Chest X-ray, PA view. Patient: 29 years old, sex F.
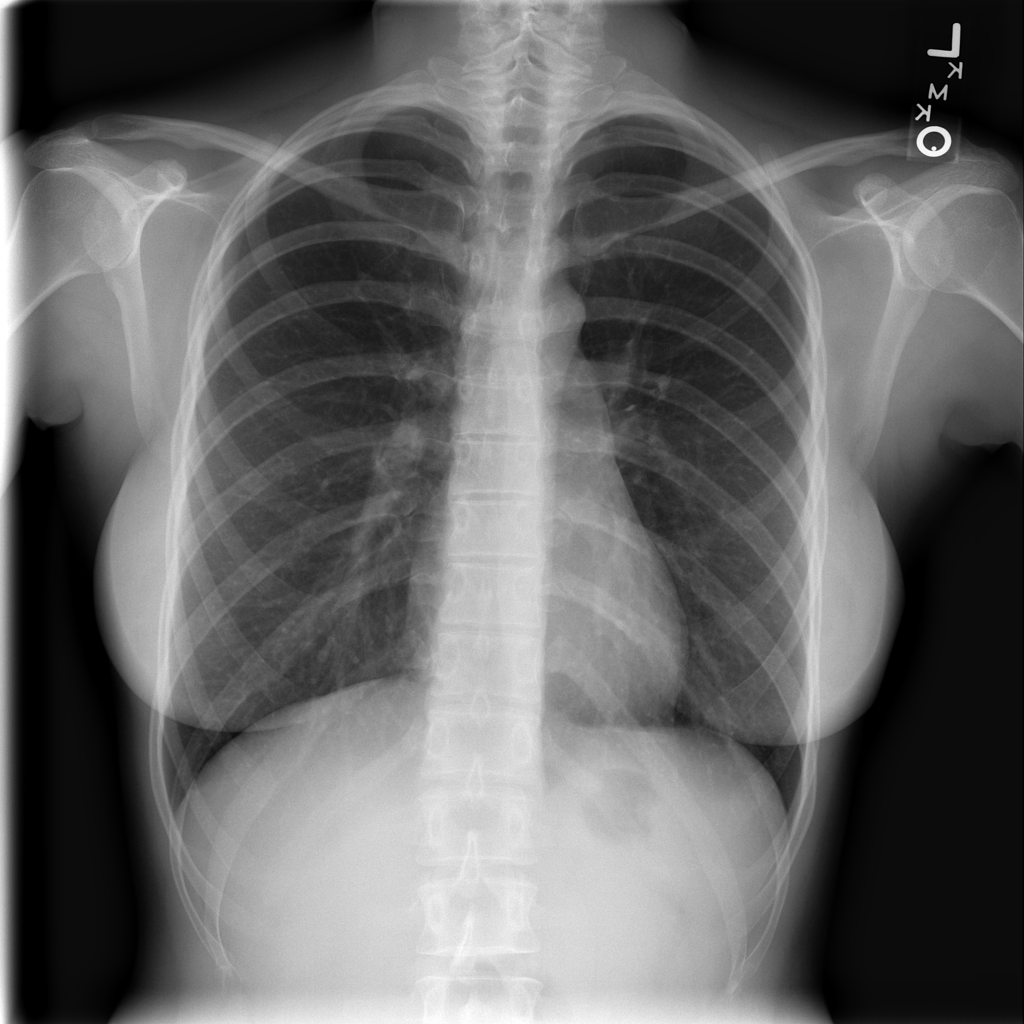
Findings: No Finding